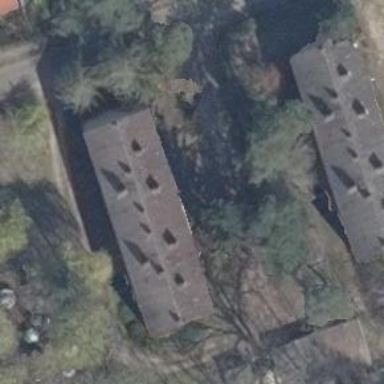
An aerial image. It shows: Residential building with gabled grey roof.